Brain MRI, t1w sequence, axial 2D slice.
Patient: age 34, sex M, weight 95 kg, height 1.95 m
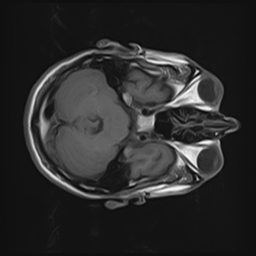